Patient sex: F
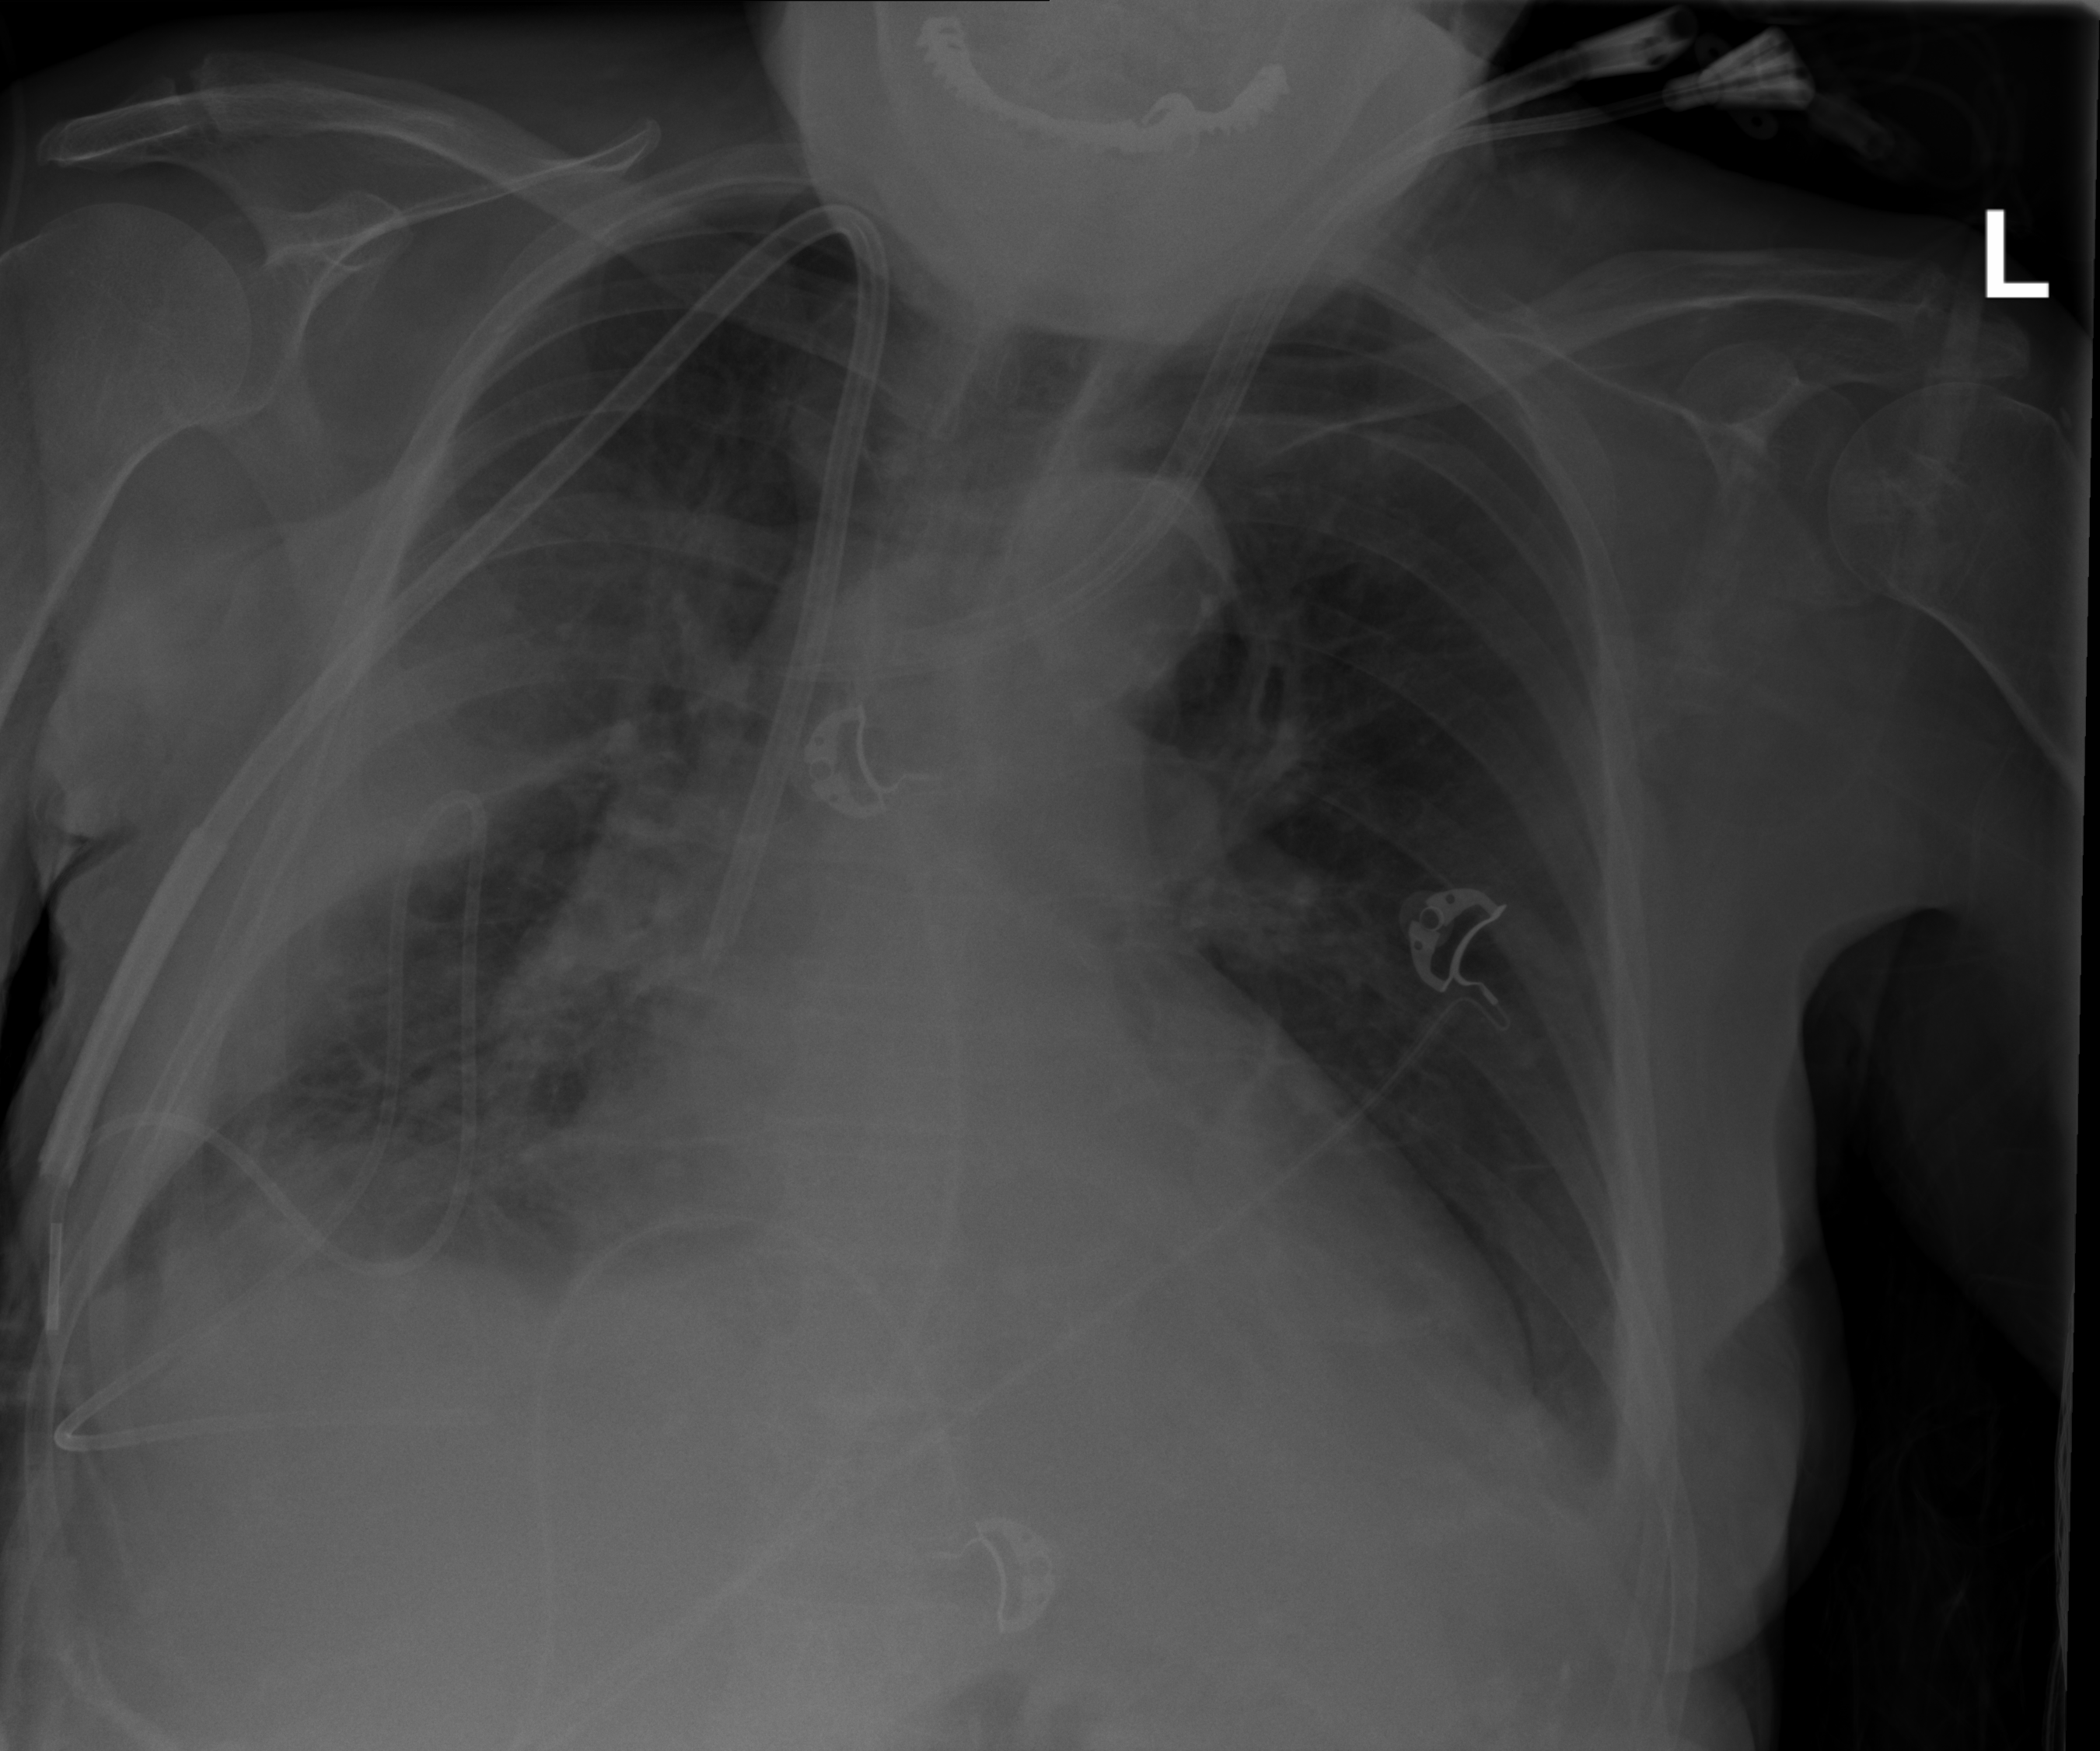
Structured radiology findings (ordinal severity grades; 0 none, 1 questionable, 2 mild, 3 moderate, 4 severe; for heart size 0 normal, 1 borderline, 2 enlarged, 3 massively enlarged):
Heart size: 2
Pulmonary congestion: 0
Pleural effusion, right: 3
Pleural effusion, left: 2
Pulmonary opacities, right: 2
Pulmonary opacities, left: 2
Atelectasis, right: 3
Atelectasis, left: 2